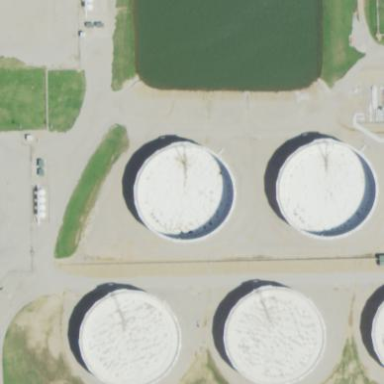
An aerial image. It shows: Storage tank which is man-made and housed in building.